Question: Take a look at the picture, please:

I have a container which has many .items-wrapper elements that is horizontally scrollable (red line) & it works fine. The problem is that .items-wrapper divs should be vertically scrollable (green line), but I cannot come out with a solution nor post the code, which is really huge. I tried using overflows, but it didn't worked.
Did you have similar problem & can you help me, please?
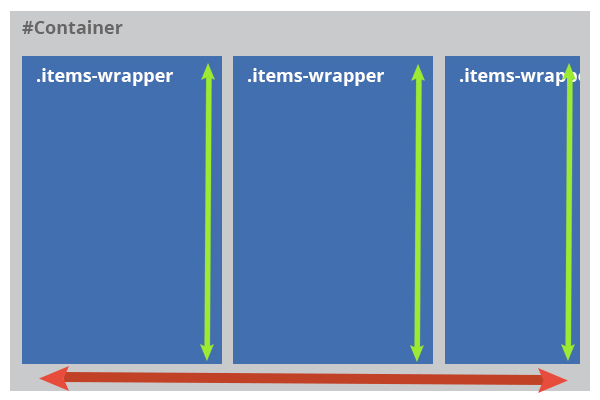
Answer: You have to set 'overflow-x', 'overflow-y' property value to 'auto'.
'''
html,
body {
width: 100%;
height: 100%;
margin: 0;
}
#container {
width: 100%;
height: 100%;
background: blue;
overflow-x: auto;
white-space: nowrap;
}
.inner {
display: inline-block;
width: 200px;
height: 158px;
margin: 10px;
overflow-y: auto;
background: orange;
white-space: normal;
}
'''
'''
<div id="container">
<div class="inner">Lorem ipsum dolor sit amet, consectetuer adipiscing elit, sed diam nonummy nibh euismod tincidunt ut laoreet dolore magna aliquam erat volutpat. Ut wisi enim ad minim veniam, quis nostrud exerci tation ullamcorper suscipit lobortis nisl ut aliquip ex
ea commodo consequat. Duis autem vel eum iriure dolor in hendrerit in vulputate velit esse molestie consequat, vel illum dolore eu feugiat nulla facilisis at vero eros et accumsan et iusto odio dignissim qui blandit praesent luptatum zzril delenit
augue duis dolore te feugait nulla facilisi. Nam liber tempor cum soluta nobis eleifend option congue nihil imperdiet doming id quod mazim placerat facer possim assum. Typi non habent claritatem insitam; est usus legentis in iis qui facit eorum claritatem.</div>
<div class="inner">Lorem ipsum dolor sit amet, consectetuer adipiscing elit, sed diam nonummy nibh euismod tincidunt ut laoreet dolore magna aliquam erat volutpat. Ut wisi enim ad minim veniam, quis nostrud exerci tation ullamcorper suscipit lobortis nisl ut aliquip ex
ea commodo consequat. Duis autem vel eum iriure dolor in hendrerit in vulputate velit esse molestie consequat, vel illum dolore eu feugiat nulla facilisis at vero eros et accumsan et iusto odio dignissim qui blandit praesent luptatum zzril delenit
augue duis dolore te feugait nulla facilisi. Nam liber tempor cum soluta nobis eleifend option congue nihil imperdiet doming id quod mazim placerat facer possim assum. Typi non habent claritatem insitam; est usus legentis in iis qui facit eorum claritatem.</div>
<div class="inner">Lorem ipsum dolor sit amet, consectetuer adipiscing elit, sed diam nonummy nibh euismod tincidunt ut laoreet dolore magna aliquam erat volutpat. Ut wisi enim ad minim veniam, quis nostrud exerci tation ullamcorper suscipit lobortis nisl ut aliquip ex
ea commodo consequat. Duis autem vel eum iriure dolor in hendrerit in vulputate velit esse molestie consequat, vel illum dolore eu feugiat nulla facilisis at vero eros et accumsan et iusto odio dignissim qui blandit praesent luptatum zzril delenit
augue duis dolore te feugait nulla facilisi. Nam liber tempor cum soluta nobis eleifend option congue nihil imperdiet doming id quod mazim placerat facer possim assum. Typi non habent claritatem insitam; est usus legentis in iis qui facit eorum claritatem.</div>
<div class="inner">Lorem ipsum dolor sit amet, consectetuer adipiscing elit, sed diam nonummy nibh euismod tincidunt ut laoreet dolore magna aliquam erat volutpat. Ut wisi enim ad minim veniam, quis nostrud exerci tation ullamcorper suscipit lobortis nisl ut aliquip ex
ea commodo consequat. Duis autem vel eum iriure dolor in hendrerit in vulputate velit esse molestie consequat, vel illum dolore eu feugiat nulla facilisis at vero eros et accumsan et iusto odio dignissim qui blandit praesent luptatum zzril delenit
augue duis dolore te feugait nulla facilisi. Nam liber tempor cum soluta nobis eleifend option congue nihil imperdiet doming id quod mazim placerat facer possim assum. Typi non habent claritatem insitam; est usus legentis in iis qui facit eorum claritatem.</div>
<div class="inner">Lorem ipsum dolor sit amet, consectetuer adipiscing elit, sed diam nonummy nibh euismod tincidunt ut laoreet dolore magna aliquam erat volutpat. Ut wisi enim ad minim veniam, quis nostrud exerci tation ullamcorper suscipit lobortis nisl ut aliquip ex
ea commodo consequat. Duis autem vel eum iriure dolor in hendrerit in vulputate velit esse molestie consequat, vel illum dolore eu feugiat nulla facilisis at vero eros et accumsan et iusto odio dignissim qui blandit praesent luptatum zzril delenit
augue duis dolore te feugait nulla facilisi. Nam liber tempor cum soluta nobis eleifend option congue nihil imperdiet doming id quod mazim placerat facer possim assum. Typi non habent claritatem insitam; est usus legentis in iis qui facit eorum claritatem.</div>
</div>
'''